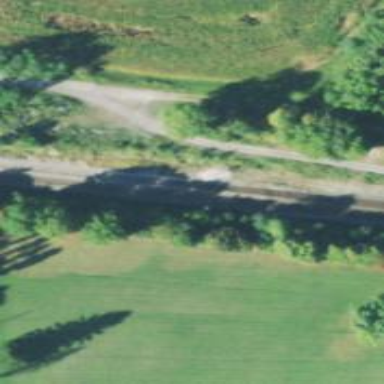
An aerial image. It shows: Railway track.